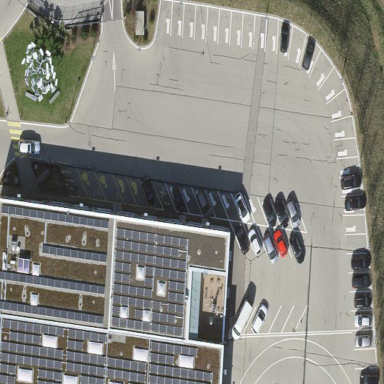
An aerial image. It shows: Parking area with asphalt surface.